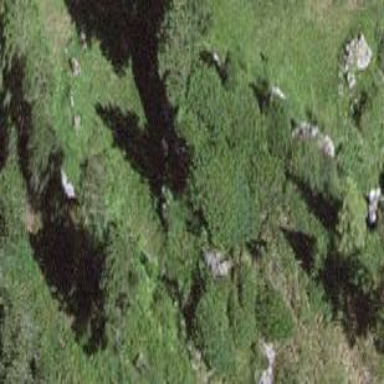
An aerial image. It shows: Patch of scrub vegetation.